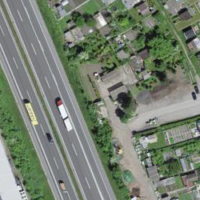
EUNIS habitat code: 57
Species observed at this site:
Impatiens parviflora